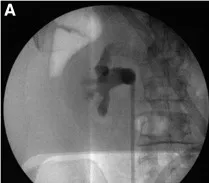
Lawson retrograde endoscopic-assisted access. (A) Retrograde pyelogram.
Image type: radiology (x_ray)